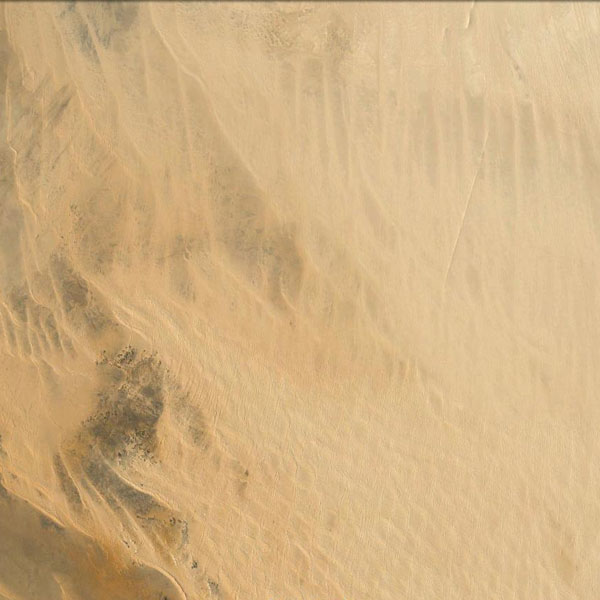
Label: Desert